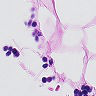
Metastatic tissue present: no